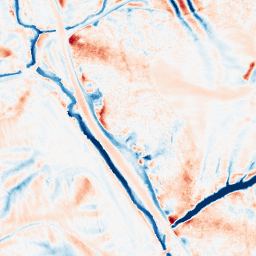
Category: edge_preserving
Decomposition family: median
Decomposition parameters: size: 21
Upsampling method: quartic
Upsampling parameters: scale: 8
Upsampling scale: 8